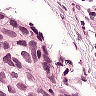
Metastatic tissue present: yes